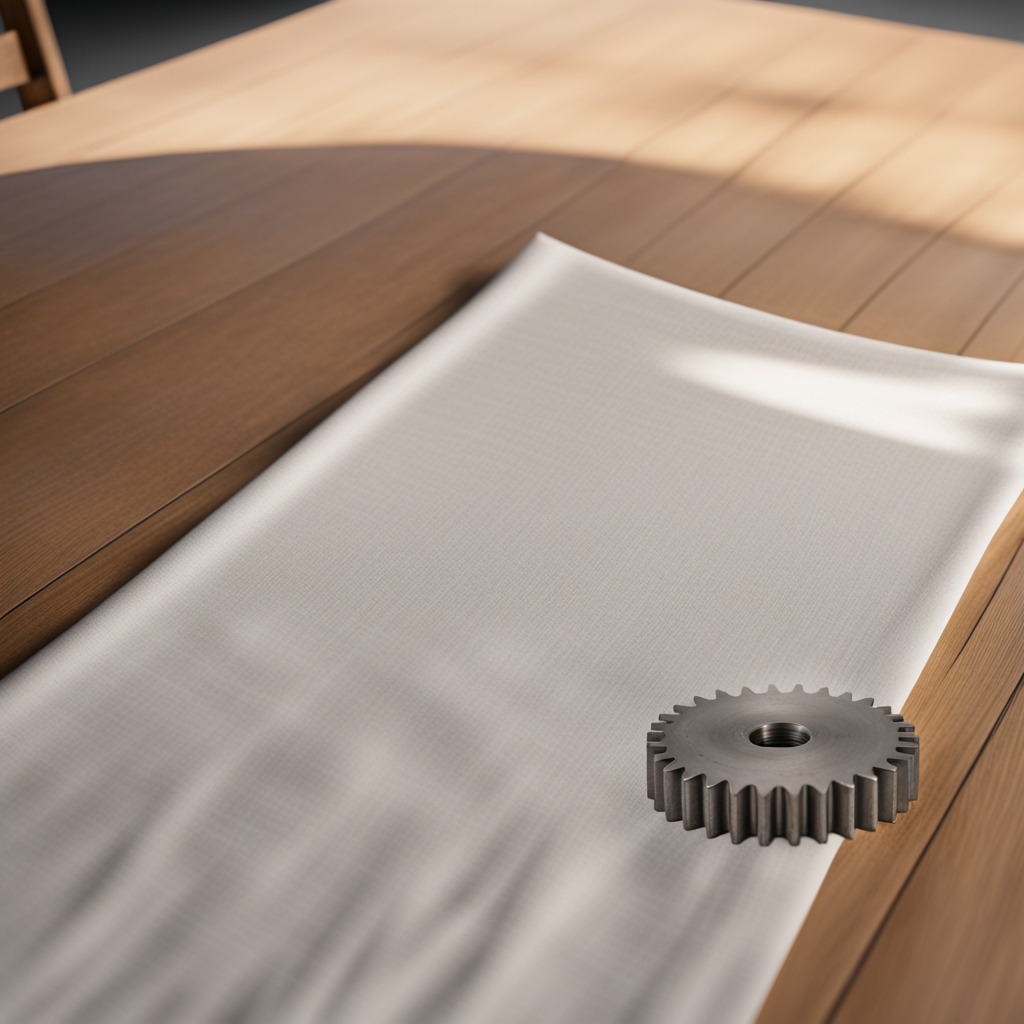
A steel gear with teeth lies on a wooden table in an outdoor workshop during daytime bright natural light soft shadows worn but beneath the cloth